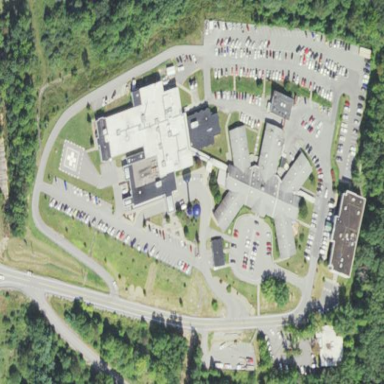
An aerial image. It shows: Hospital.